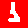
Digit: 1